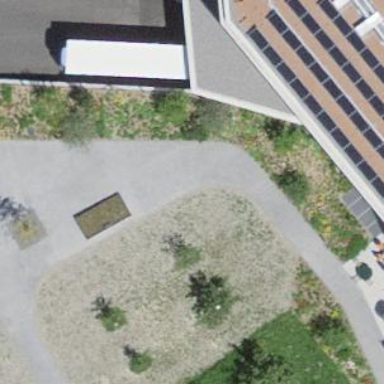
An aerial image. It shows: View of roof of building.